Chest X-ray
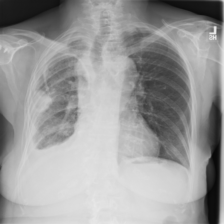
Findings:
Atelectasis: negative
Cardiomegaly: negative
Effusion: positive
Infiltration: negative
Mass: positive
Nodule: negative
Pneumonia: negative
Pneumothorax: negative
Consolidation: negative
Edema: negative
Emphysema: negative
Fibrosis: negative
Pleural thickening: negative
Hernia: negative